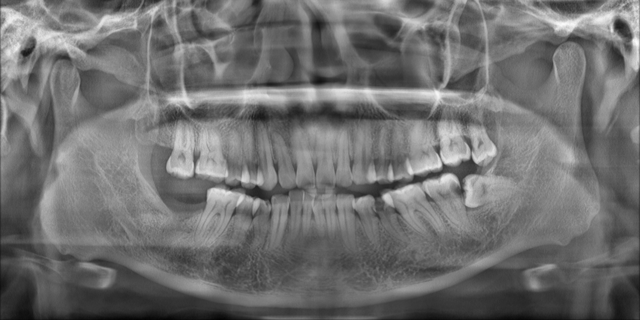
adult